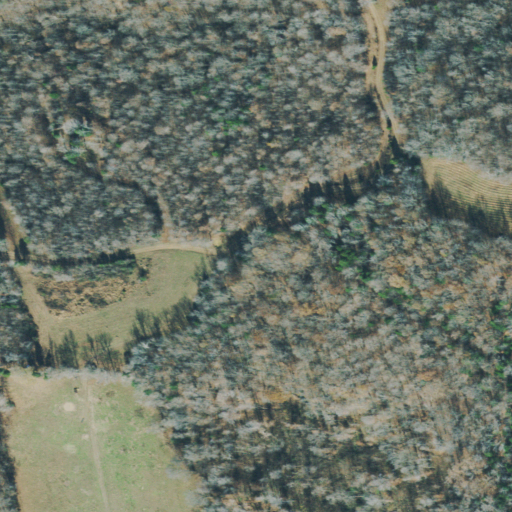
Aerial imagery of ridge(s) in Tennessee named Wright Ridge containing deciduous forest, open development, mixed forest, pasture, and low intensity development